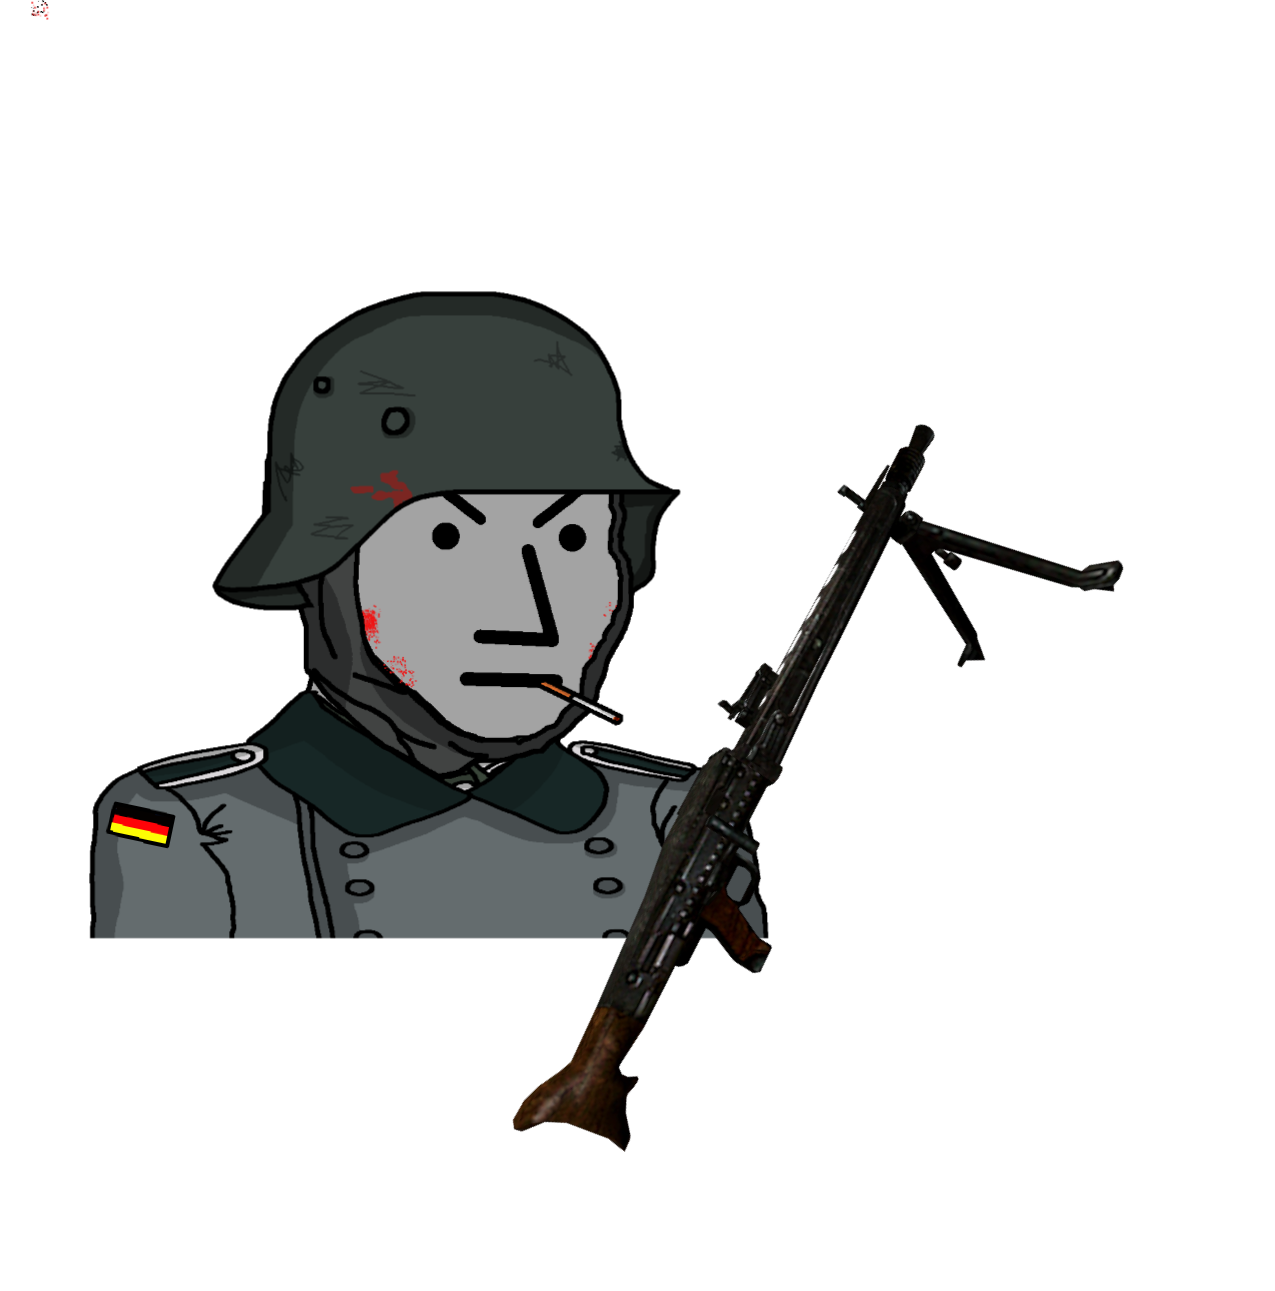
Label: 5_NPC